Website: apple
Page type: customer-info-address
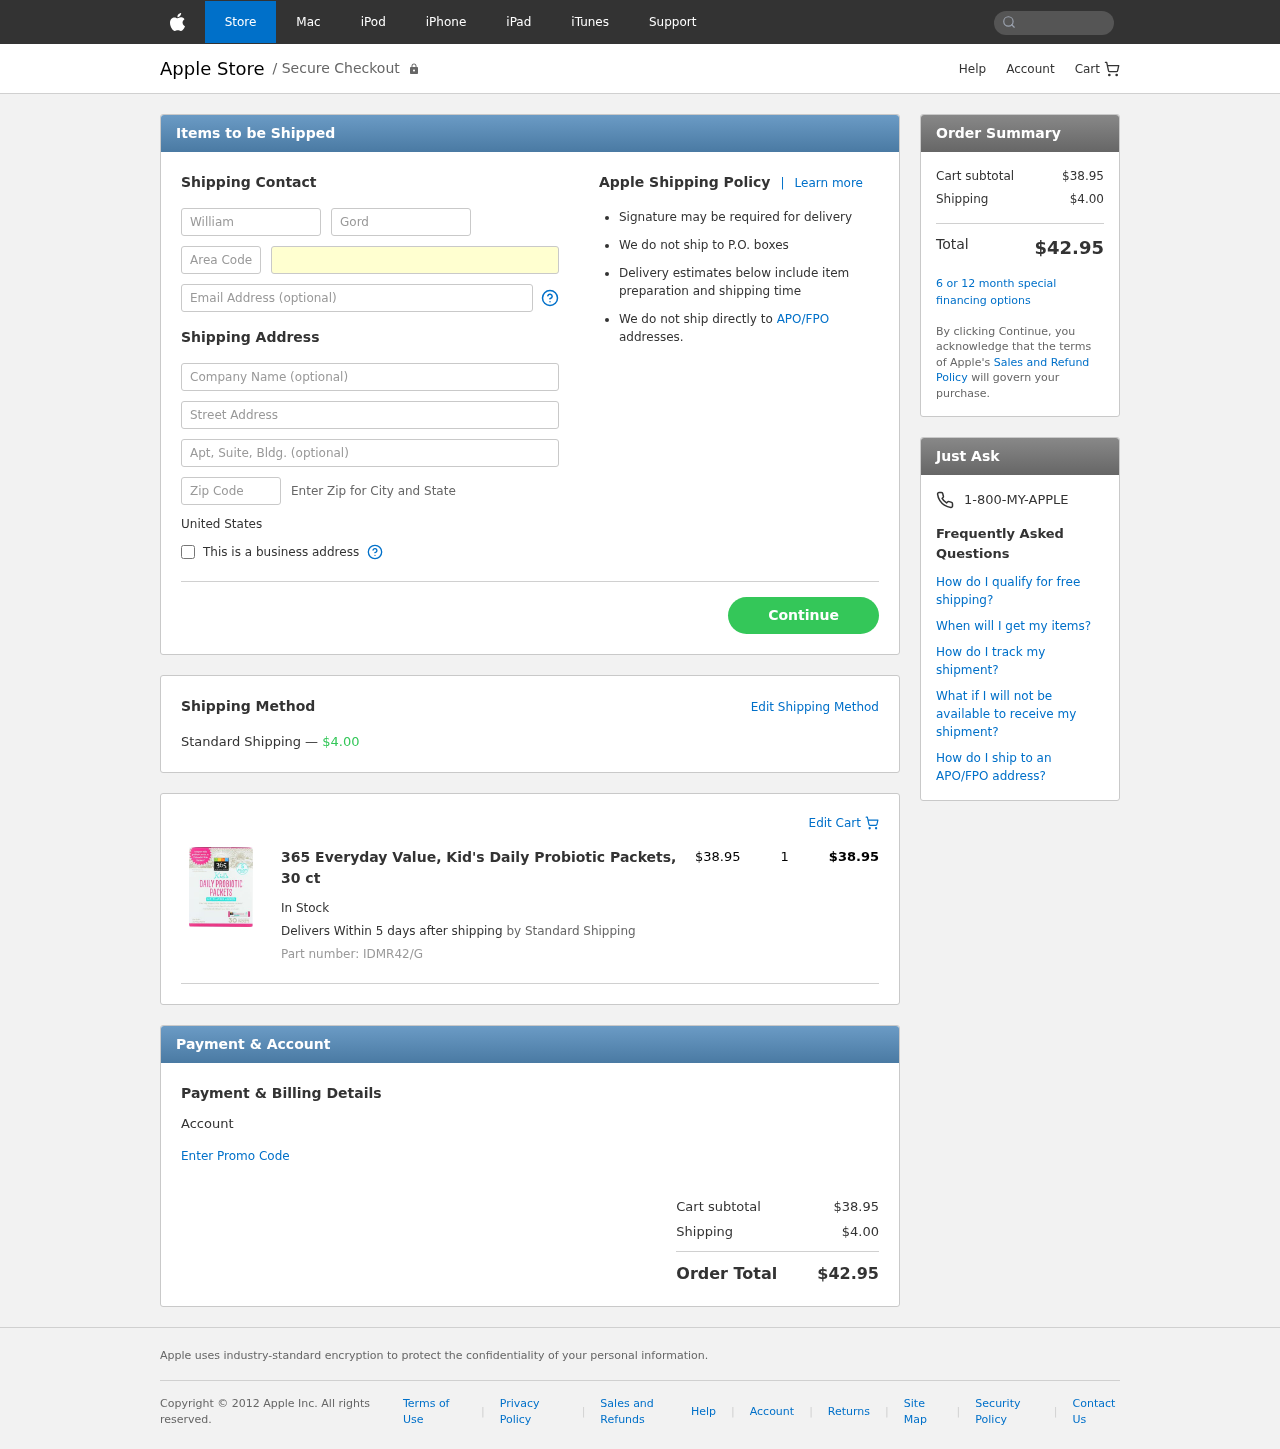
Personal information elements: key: PII_COUNTRY
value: United States
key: PII_FIRSTNAME
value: William
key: PII_LASTNAME
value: Gordon
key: PII_PHONE_AREA
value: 723
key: PII_PHONE_LINE
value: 9321
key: PII_EMAIL
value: william_gordon@yahoo.com
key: PII_COMPANY
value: Duarte, Gibson and Curtis
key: PII_STREET
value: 716 John Ridge
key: PII_POSTCODE
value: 14415
Product elements: key: PRODUCT1_NAME
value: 365 Everyday Value, Kid's Daily Probiotic Packets, 30 ct
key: PRODUCT1_PRICE
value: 38.95
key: PRODUCT1_QUANTITY
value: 1
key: PRODUCT1_SKU
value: IDMR42/G
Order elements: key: ORDER_SHIPPING_COST
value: $4.00
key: ORDER_ITEM_TOTAL
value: $38.95
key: ORDER_SUBTOTAL
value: $38.95
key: ORDER_TOTAL
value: $42.95